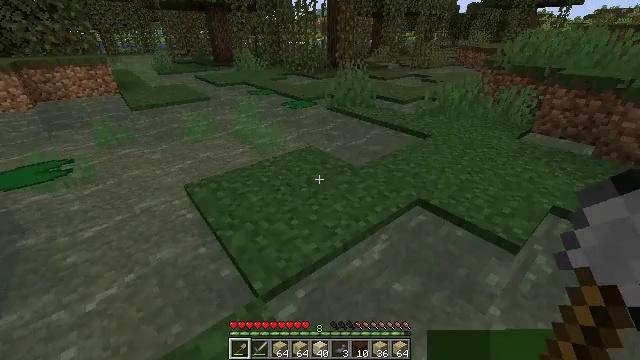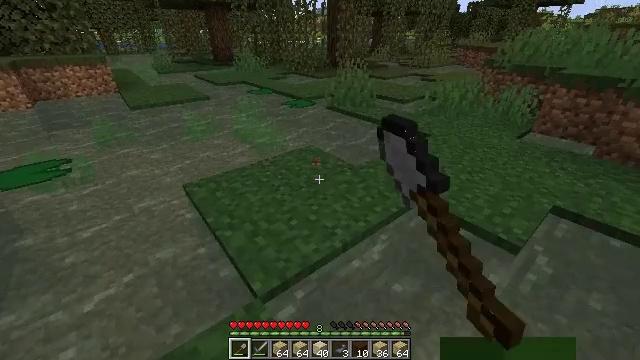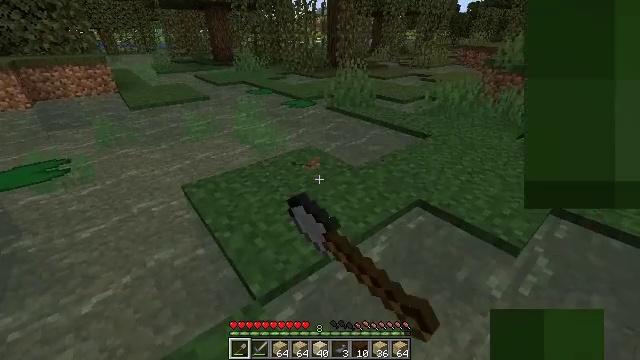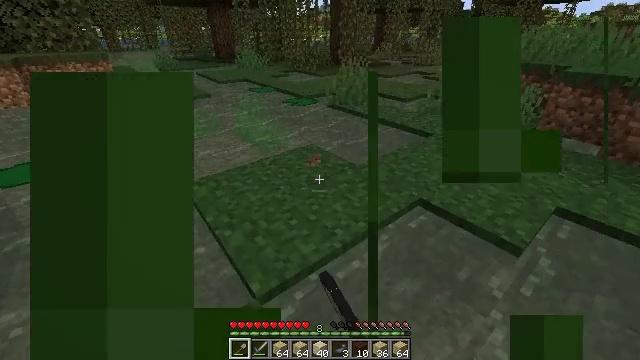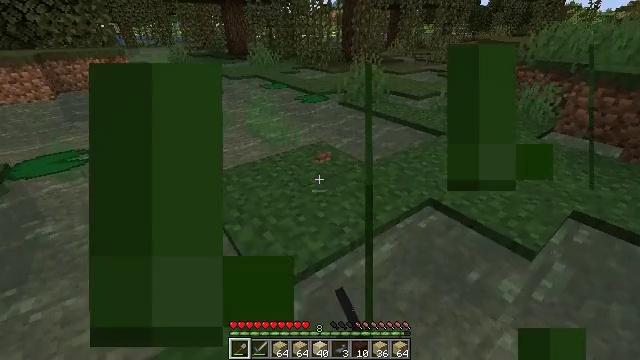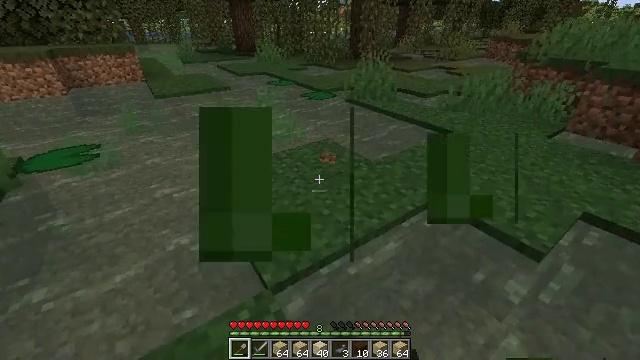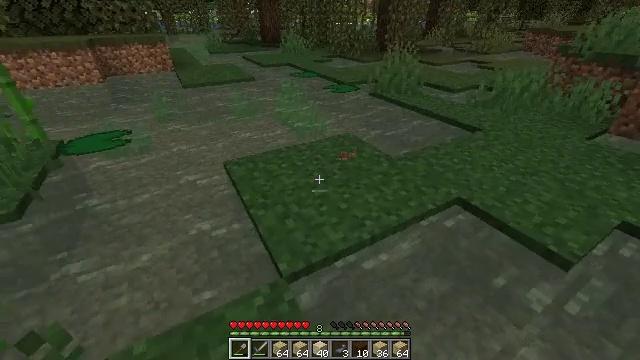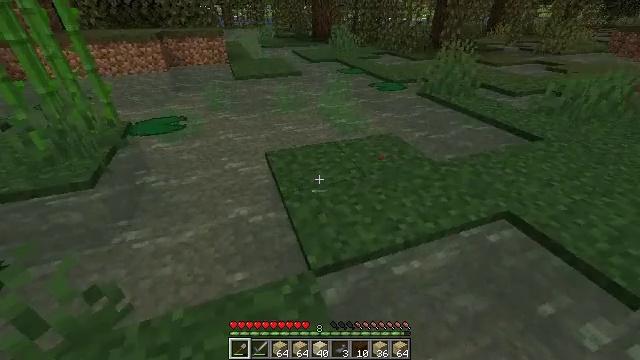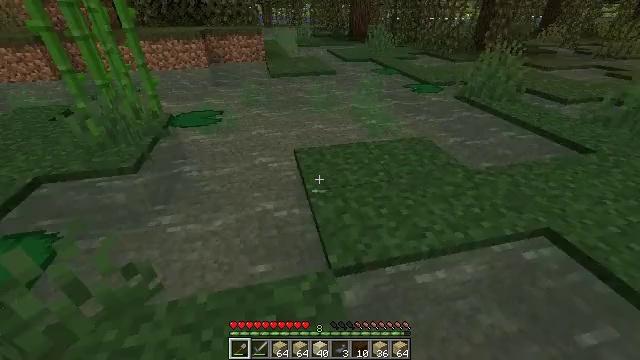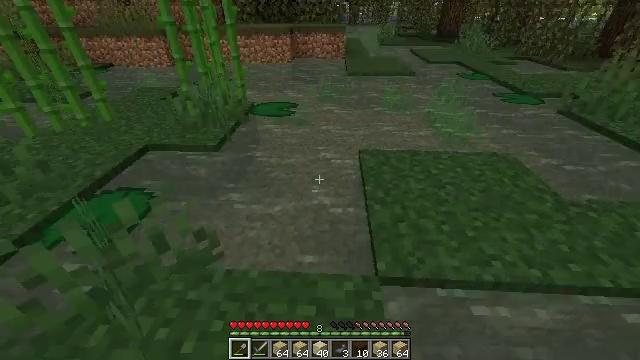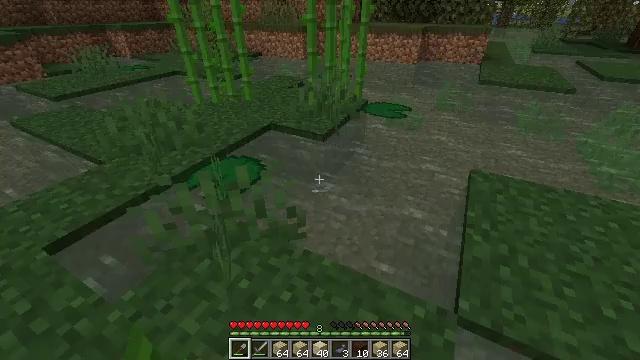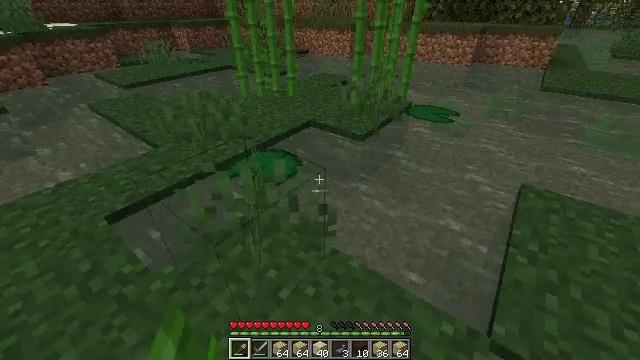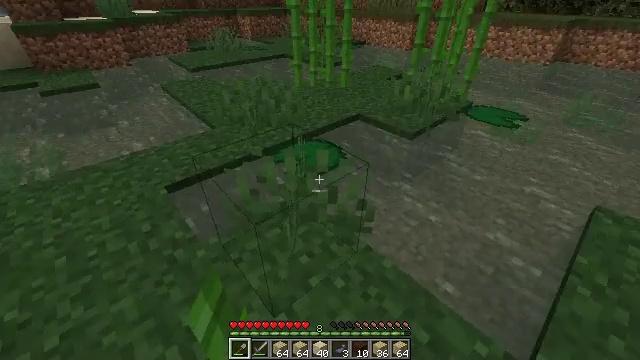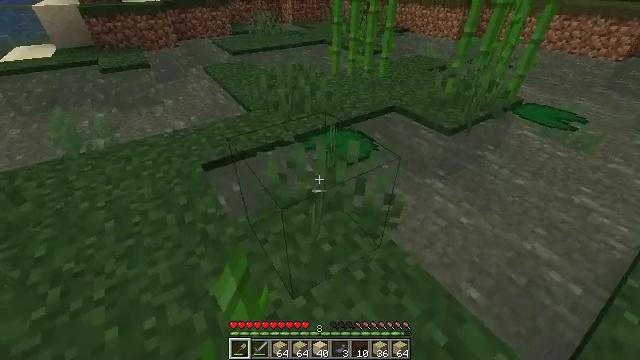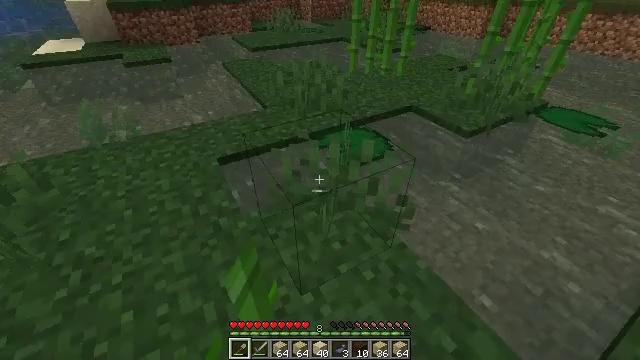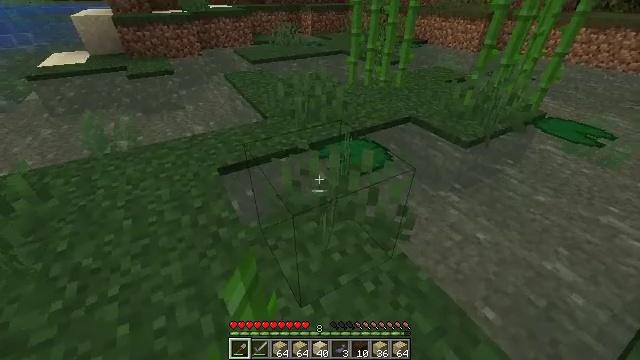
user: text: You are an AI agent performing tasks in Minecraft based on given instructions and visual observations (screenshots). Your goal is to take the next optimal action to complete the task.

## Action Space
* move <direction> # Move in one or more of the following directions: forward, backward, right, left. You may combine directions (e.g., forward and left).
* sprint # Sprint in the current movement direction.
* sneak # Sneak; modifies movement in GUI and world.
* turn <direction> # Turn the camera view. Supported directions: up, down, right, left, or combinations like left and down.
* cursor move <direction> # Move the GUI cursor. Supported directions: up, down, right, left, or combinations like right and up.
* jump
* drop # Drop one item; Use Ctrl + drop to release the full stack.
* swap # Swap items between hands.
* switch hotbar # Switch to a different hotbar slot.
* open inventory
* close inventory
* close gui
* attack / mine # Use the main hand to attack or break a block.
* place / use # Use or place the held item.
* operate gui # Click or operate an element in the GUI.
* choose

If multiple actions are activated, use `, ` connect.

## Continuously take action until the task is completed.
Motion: motion action
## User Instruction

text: Cut down the sugar cane stalks.
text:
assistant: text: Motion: attack / mine
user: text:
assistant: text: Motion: attack / mine
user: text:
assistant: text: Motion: no_op
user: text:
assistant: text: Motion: turn left
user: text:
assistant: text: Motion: turn left
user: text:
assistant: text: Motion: turn left and down
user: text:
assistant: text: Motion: turn left
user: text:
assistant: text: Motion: turn left
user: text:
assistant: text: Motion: turn left
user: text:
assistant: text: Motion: turn left
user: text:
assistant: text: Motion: turn left
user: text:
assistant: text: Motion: turn left and down
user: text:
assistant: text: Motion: turn left and down
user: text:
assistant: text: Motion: turn left
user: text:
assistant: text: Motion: turn up
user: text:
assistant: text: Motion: move forward
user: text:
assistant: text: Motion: move forward
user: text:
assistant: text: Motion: move forward
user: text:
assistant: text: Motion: turn left and down
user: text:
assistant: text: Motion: turn left and down
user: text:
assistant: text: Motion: turn left and down
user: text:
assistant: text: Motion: turn left and down
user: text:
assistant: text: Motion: turn left and down
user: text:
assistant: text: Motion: turn left and down
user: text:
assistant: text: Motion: turn left and down
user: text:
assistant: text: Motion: turn left and down
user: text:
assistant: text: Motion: turn left
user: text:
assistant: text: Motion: turn left
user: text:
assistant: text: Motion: turn left
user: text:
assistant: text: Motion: turn left and up